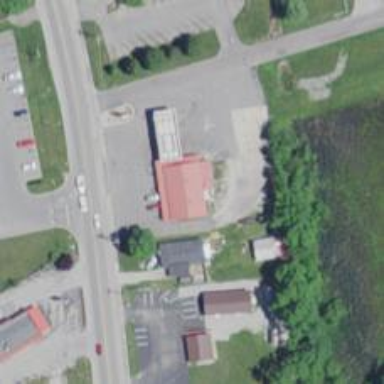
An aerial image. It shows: Convenience shop.